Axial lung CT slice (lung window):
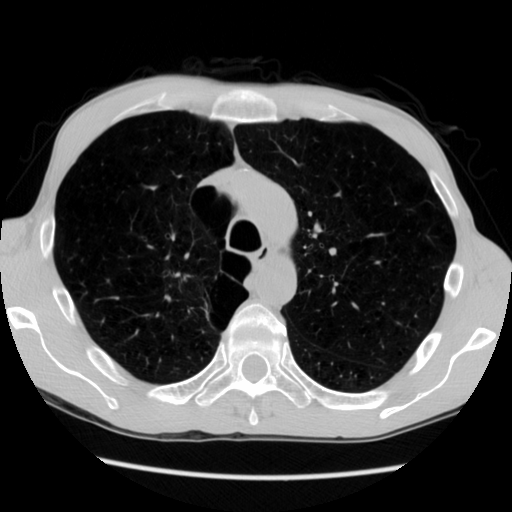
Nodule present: no